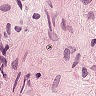
Metastatic tissue present: no